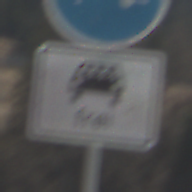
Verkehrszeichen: MehrfachbesetzePersonenkraftwagenFrei
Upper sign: Busssonderstreifen
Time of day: Midday
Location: Outdoor (Nature)
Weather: PartlyCloudy
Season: NotSpecified
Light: Natural